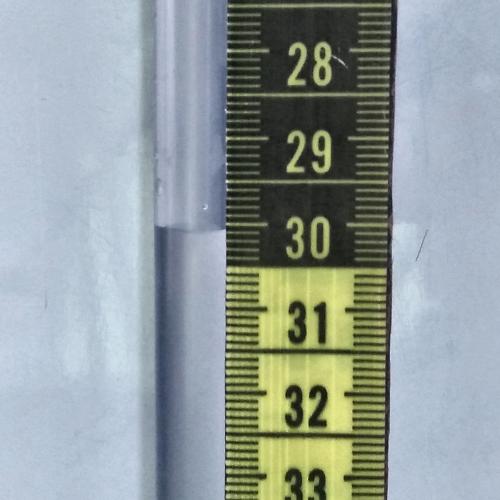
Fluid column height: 30.1 cm